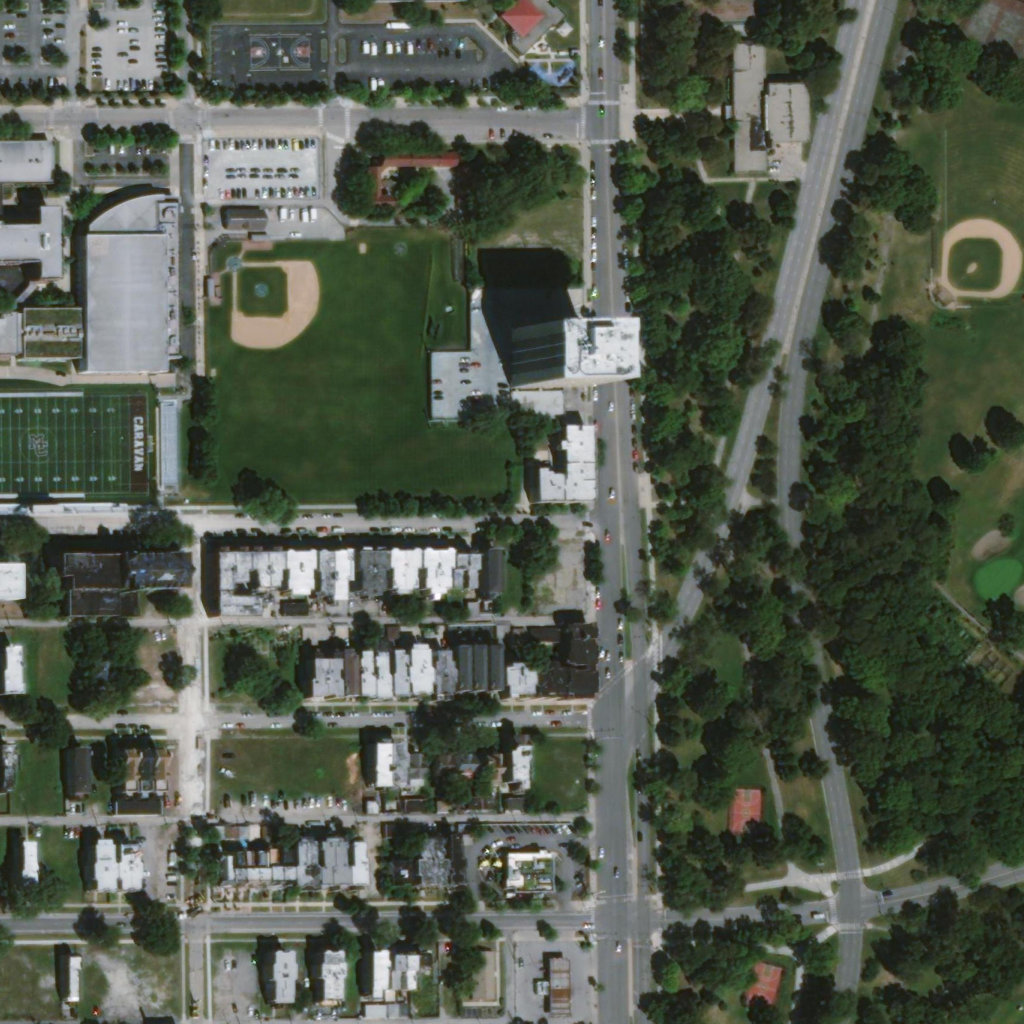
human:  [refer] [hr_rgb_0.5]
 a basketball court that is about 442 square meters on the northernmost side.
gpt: <box>[[24, 3, 30, 6, 0]]</box>